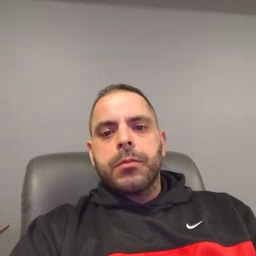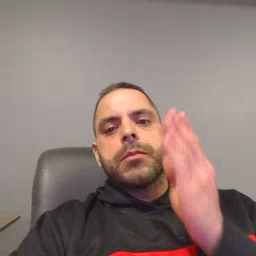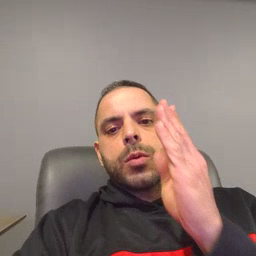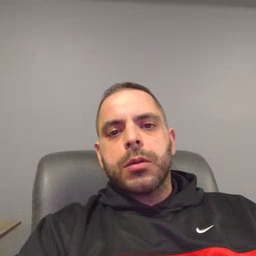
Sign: blue